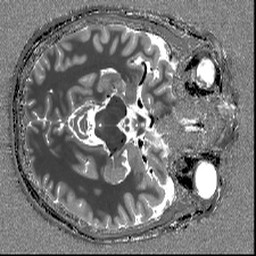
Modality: MP2RAGE
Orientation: axial
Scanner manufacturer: siemens
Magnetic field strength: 6.98 T
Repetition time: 4.75 s
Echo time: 0.00277 s